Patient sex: M
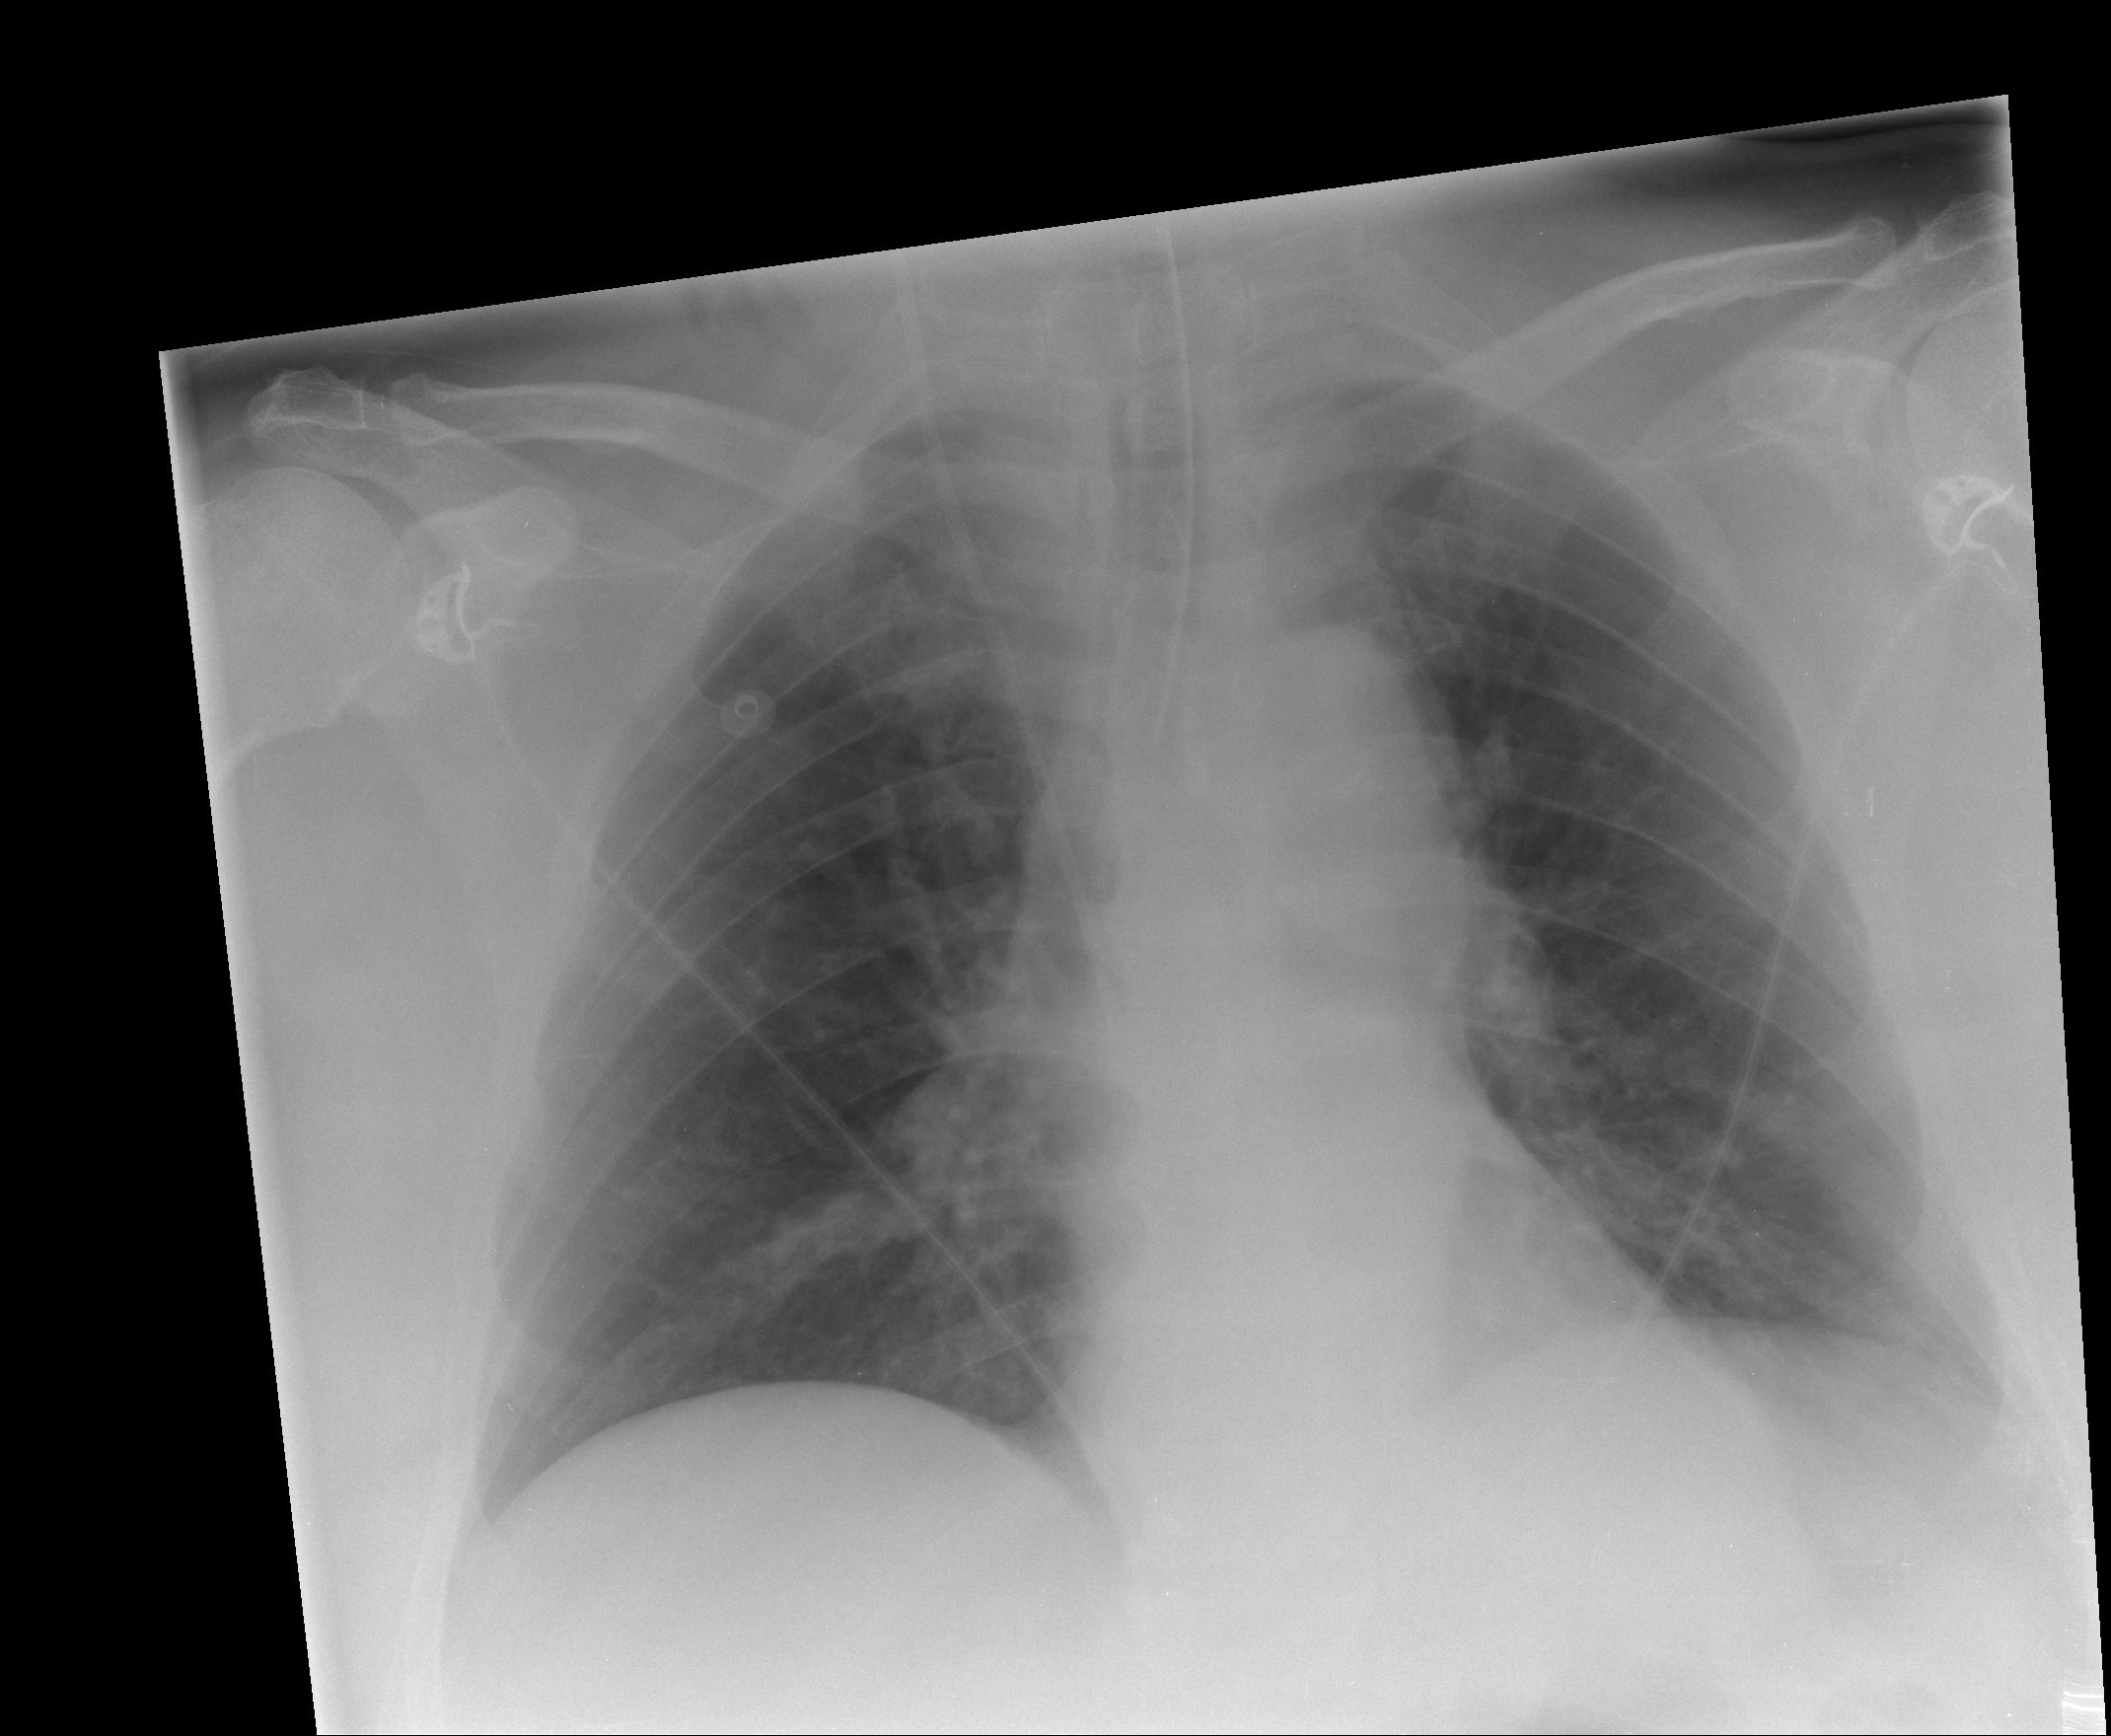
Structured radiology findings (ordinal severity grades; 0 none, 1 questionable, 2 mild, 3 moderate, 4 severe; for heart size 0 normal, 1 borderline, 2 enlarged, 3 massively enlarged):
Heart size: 0
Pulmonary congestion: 2
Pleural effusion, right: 0
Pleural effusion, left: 0
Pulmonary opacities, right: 2
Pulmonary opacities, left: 1
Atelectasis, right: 0
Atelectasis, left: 0